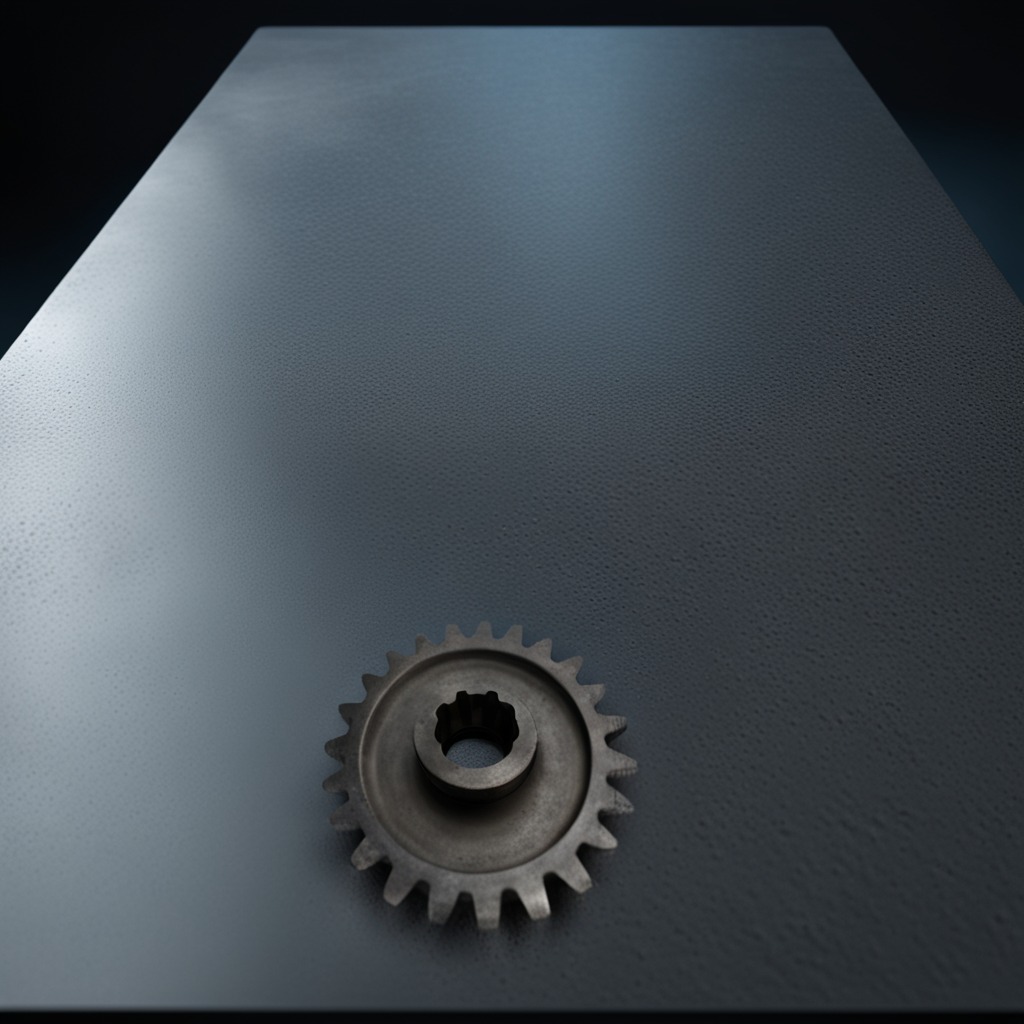
A steel gear with teeth is lying on a clean granite table inside a workshop at night.